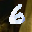
Label: 6